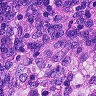
Metastatic tissue present: no